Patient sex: M
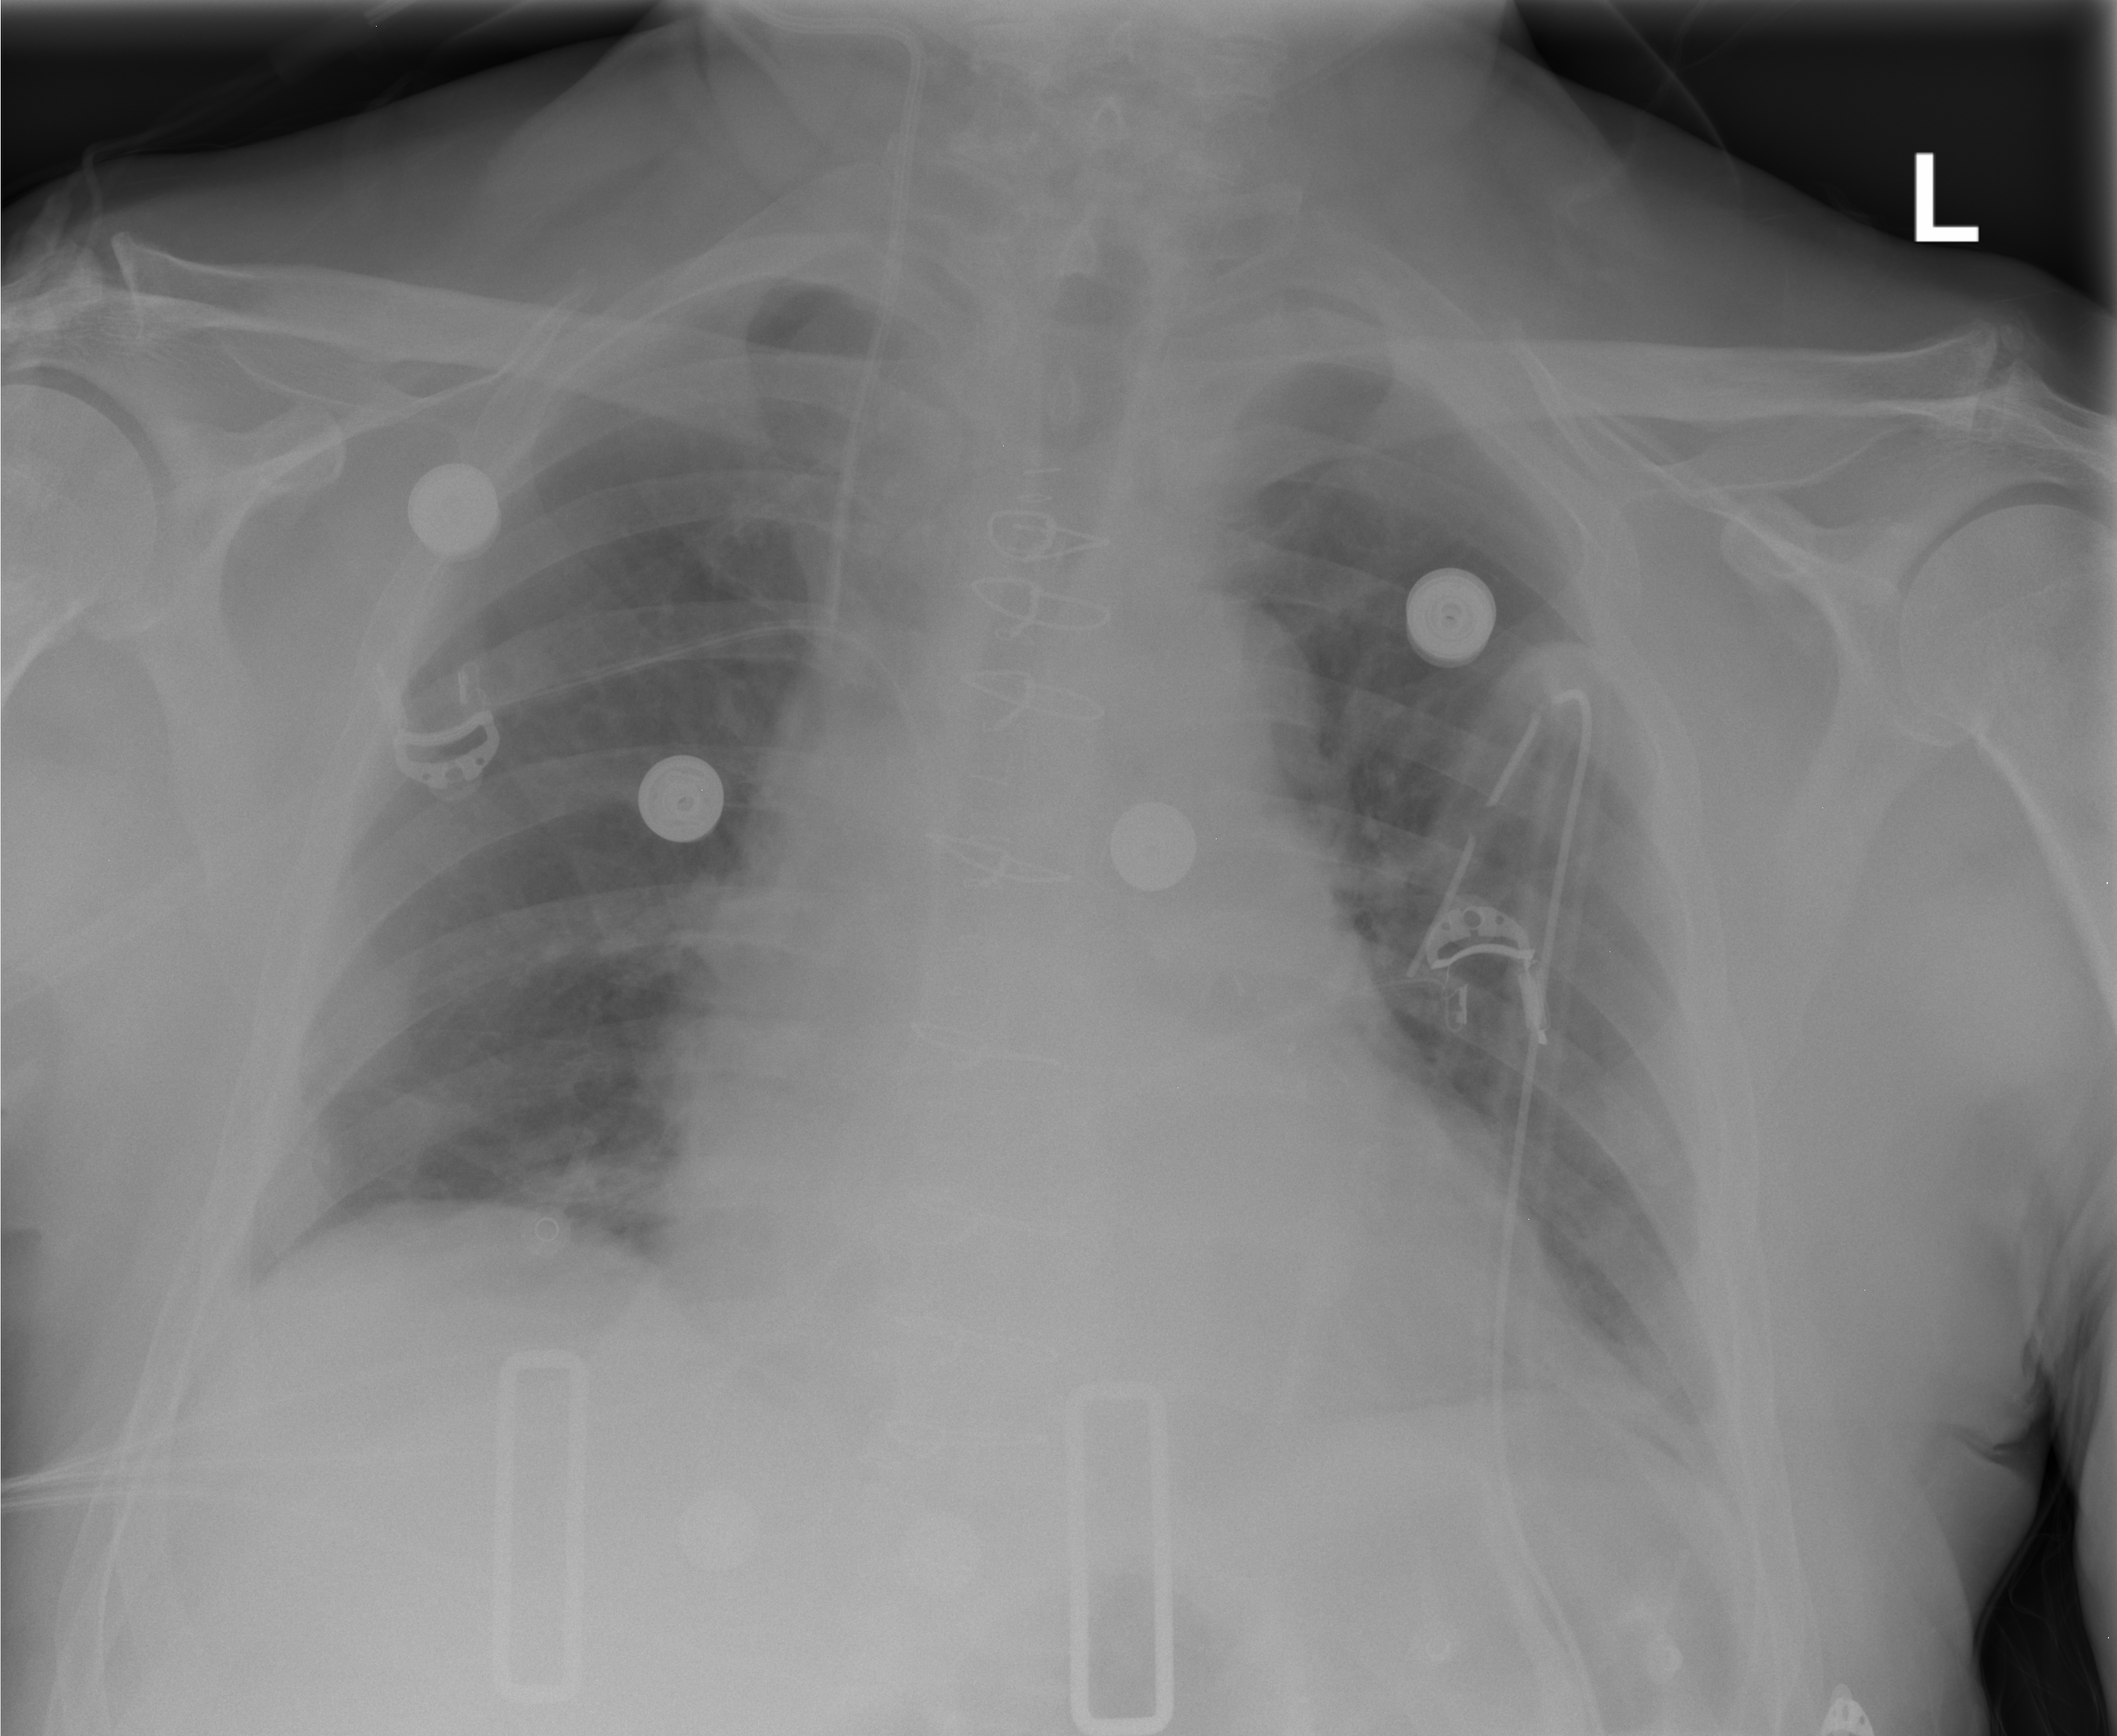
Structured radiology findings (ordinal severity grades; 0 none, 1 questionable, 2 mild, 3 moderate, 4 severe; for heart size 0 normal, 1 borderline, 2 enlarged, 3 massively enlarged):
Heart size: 2
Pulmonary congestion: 2
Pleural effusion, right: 0
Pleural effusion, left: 0
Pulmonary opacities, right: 0
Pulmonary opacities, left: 0
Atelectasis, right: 0
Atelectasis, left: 2